Question: Im designing a mobile app in jquery mobile. Im trying design a responsive menu but problem is when my menu content is more than 1 line its acting weird. here is a screenshot of what I want and what I got.

here is my stylesheet
'''
<ul>
<li><a href="about.html"><img src="images/icon1.png" border="0" alt="" title="">About</a></li>
<li><a href="blog.html"><img src="images/icon2.png" border="0" alt="" title="">My blog &amp; Portfolio</a></li>
<li><a href="gallery.html"><img src="images/icon3.png" border="0" alt="" title="">Photos</a></li>
</ul>
'''
'''
menu ul {
list-style: none;
padding: 0px;
margin: 0px;
display: inline;
line-height: 25px;
}
.menu ul li {
list-style: none;
display: inline-block;
width: 85px;
height: 125px;
margin: 0px 6px 5px 6px;
background: url(images/icon_bg.png) no-repeat center top;
}
.menu ul li a {
font-size: 14px;
font-weight: bold;
color: #302f2f;
text-decoration: none;
text-shadow: 1px 1px #dcdcdc;
}
.menu ul li a img {
padding: 0px;
width: 85px;
height: 85px;
}
'''
here us jsFiddle <URL>
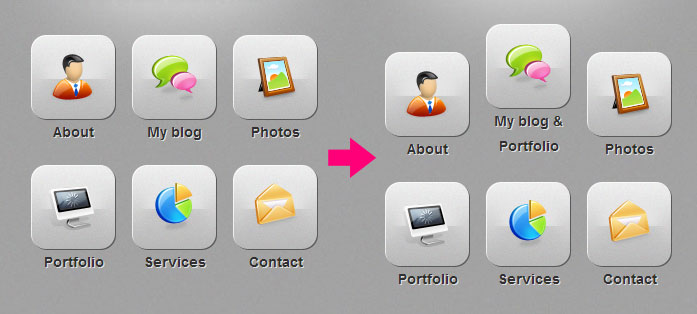
Answer: Simple. Just add a 'vertical-align:top;' to '.menu ul li'
'''
.menu ul li {
background: url("images/icon_bg.png") no-repeat scroll center top transparent;
display: inline-block;
height: 125px;
list-style: none outside none;
margin: 0 6px 5px;
vertical-align: top;
width: 85px;
}
'''
Here is the <URL>